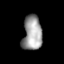
Tissue: lung
Cell type: Others
Senescence score: 0.1983
Nuclear area (px): 653
Mean DAPI intensity: 157.844